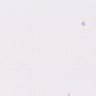
Metastatic tissue present: no